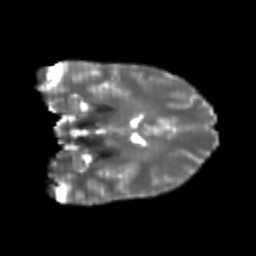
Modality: T2w
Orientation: coronal
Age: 22
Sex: female
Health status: healthy
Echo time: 0.074 s